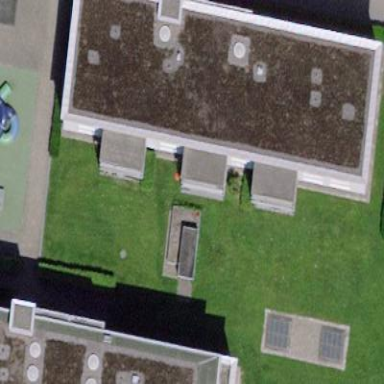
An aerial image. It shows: View of apartment building.